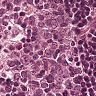
Metastatic tissue present: no